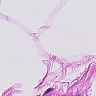
Metastatic tissue present: no